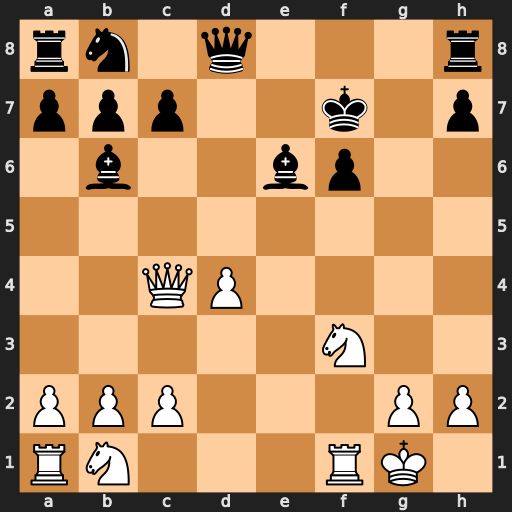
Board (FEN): rn1q3r/ppp2k1p/1b2bp2/8/2QP4/5N2/PPP3PP/RN3RK1
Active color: w
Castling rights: -
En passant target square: -
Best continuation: Ng5+ Kg6 Nxe6